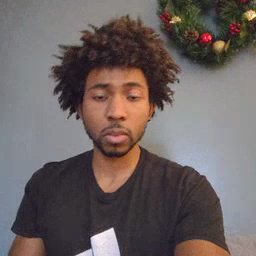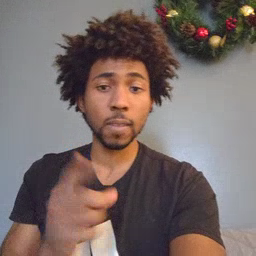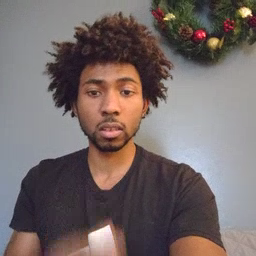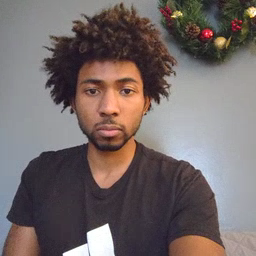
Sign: first